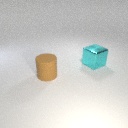
large brown rubber cylinder to the left of large cyan metal cube